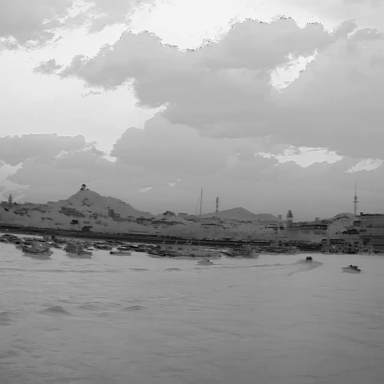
There are seven canoes in the infrared image.